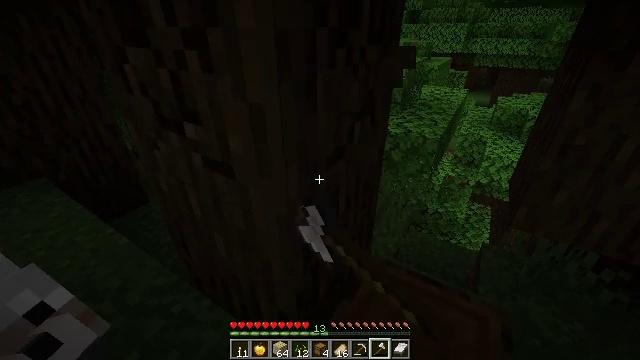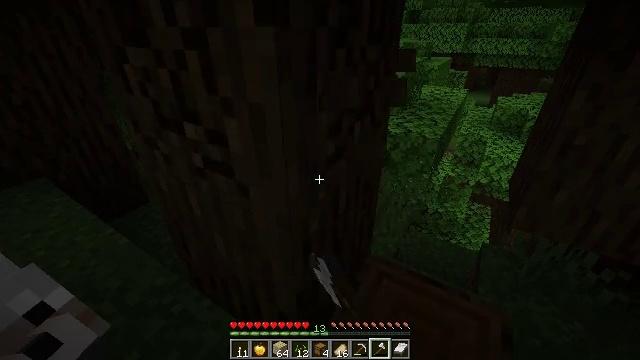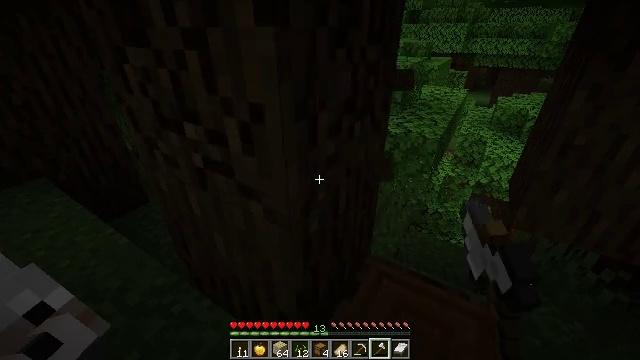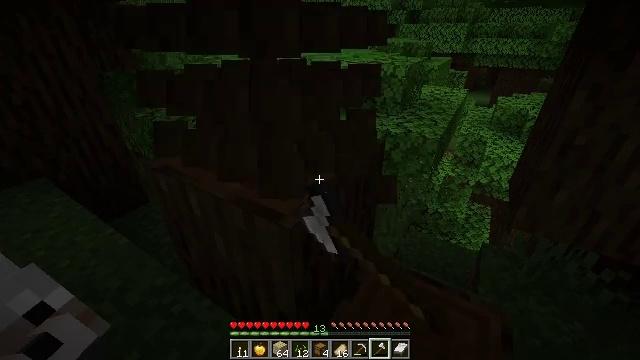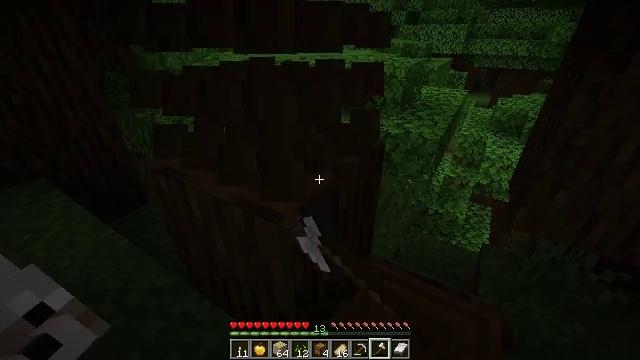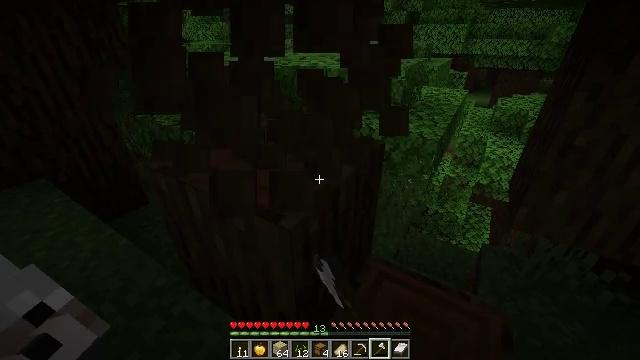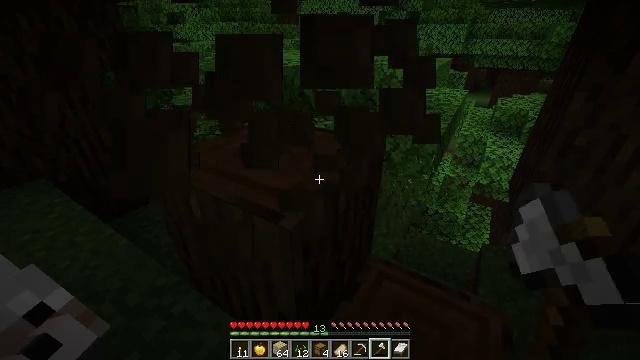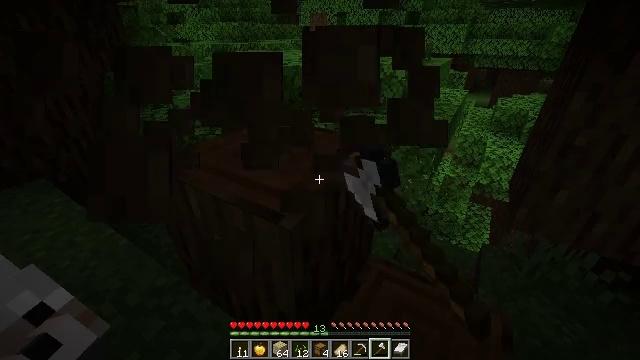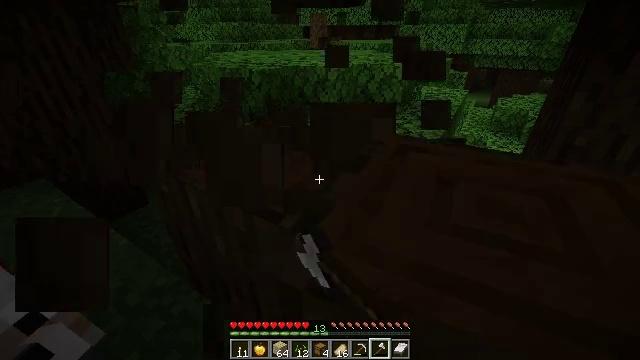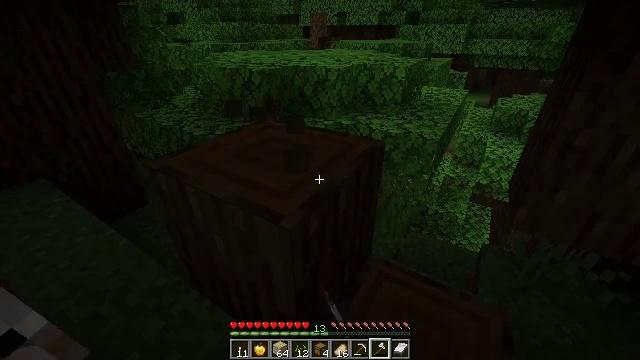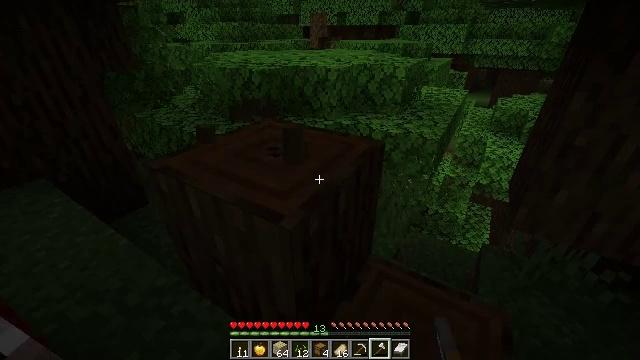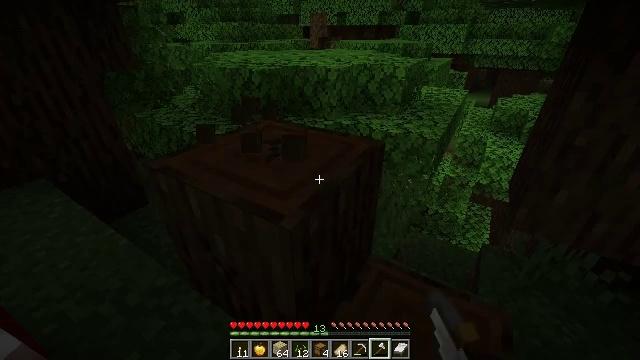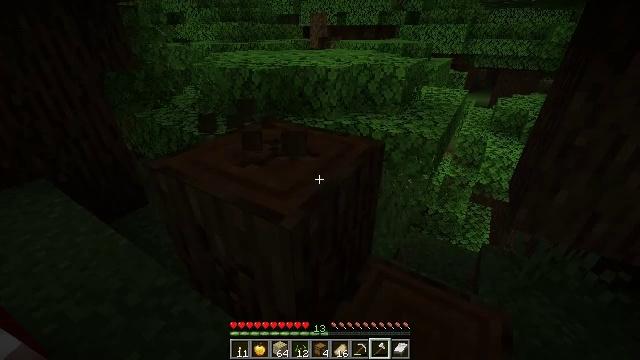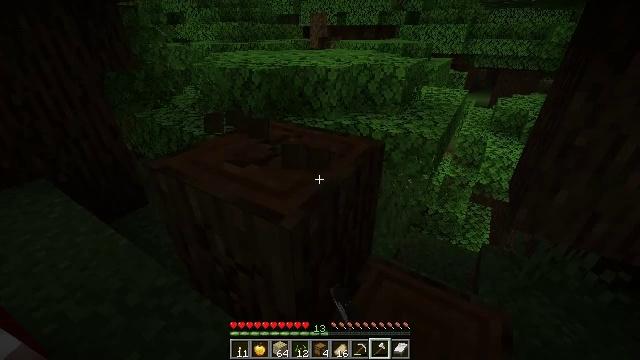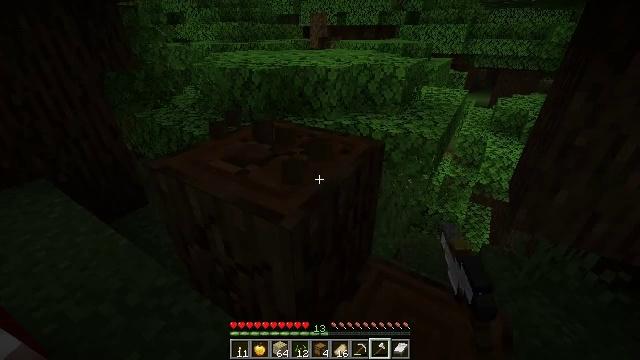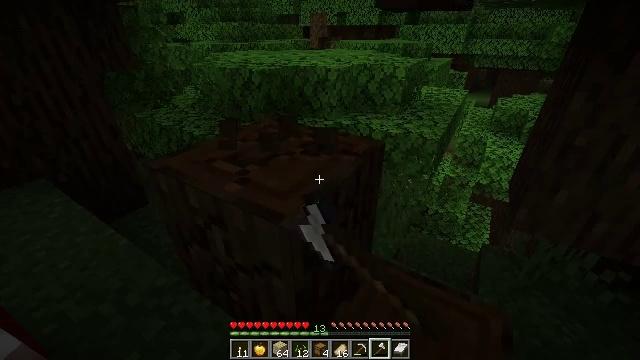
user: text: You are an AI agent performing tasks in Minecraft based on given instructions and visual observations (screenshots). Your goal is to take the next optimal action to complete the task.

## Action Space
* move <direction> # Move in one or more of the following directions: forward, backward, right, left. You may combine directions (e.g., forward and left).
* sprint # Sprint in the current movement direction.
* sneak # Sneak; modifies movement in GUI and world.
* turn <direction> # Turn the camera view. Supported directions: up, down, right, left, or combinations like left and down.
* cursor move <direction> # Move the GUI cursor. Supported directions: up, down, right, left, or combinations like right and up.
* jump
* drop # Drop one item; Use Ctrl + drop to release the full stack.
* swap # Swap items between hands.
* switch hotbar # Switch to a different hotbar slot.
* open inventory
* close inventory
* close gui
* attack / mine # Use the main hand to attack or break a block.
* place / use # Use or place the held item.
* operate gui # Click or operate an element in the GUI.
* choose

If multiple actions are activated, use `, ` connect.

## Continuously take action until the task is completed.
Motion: motion action
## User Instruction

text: Harvest dark oak log for resources.
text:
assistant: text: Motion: attack / mine
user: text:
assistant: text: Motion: attack / mine
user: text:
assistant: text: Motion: attack / mine
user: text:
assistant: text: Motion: attack / mine
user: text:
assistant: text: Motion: attack / mine
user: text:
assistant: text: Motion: attack / mine
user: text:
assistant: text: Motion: attack / mine
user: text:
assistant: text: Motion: attack / mine
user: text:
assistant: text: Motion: attack / mine
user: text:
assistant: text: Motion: attack / mine
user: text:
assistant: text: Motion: attack / mine
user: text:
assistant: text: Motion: attack / mine
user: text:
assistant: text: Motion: attack / mine
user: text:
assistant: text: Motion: attack / mine
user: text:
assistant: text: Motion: attack / mine
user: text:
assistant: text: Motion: attack / mine
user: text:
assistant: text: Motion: attack / mine
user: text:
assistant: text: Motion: attack / mine
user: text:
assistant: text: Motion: attack / mine
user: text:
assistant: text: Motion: attack / mine
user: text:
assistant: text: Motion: attack / mine
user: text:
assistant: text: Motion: attack / mine
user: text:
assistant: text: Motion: turn down, attack / mine
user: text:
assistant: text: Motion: turn right and down, attack / mine
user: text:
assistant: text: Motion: turn right and down, attack / mine
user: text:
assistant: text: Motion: attack / mine
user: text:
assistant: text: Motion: attack / mine
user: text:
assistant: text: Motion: attack / mine
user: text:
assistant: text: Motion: attack / mine
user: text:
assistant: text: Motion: attack / mine